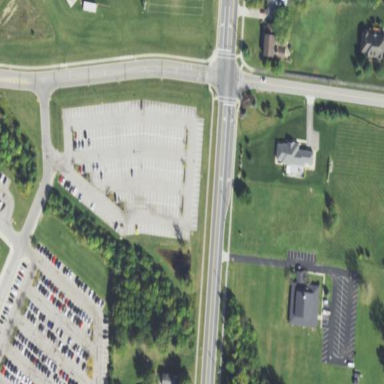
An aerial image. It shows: Parking area.